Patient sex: M
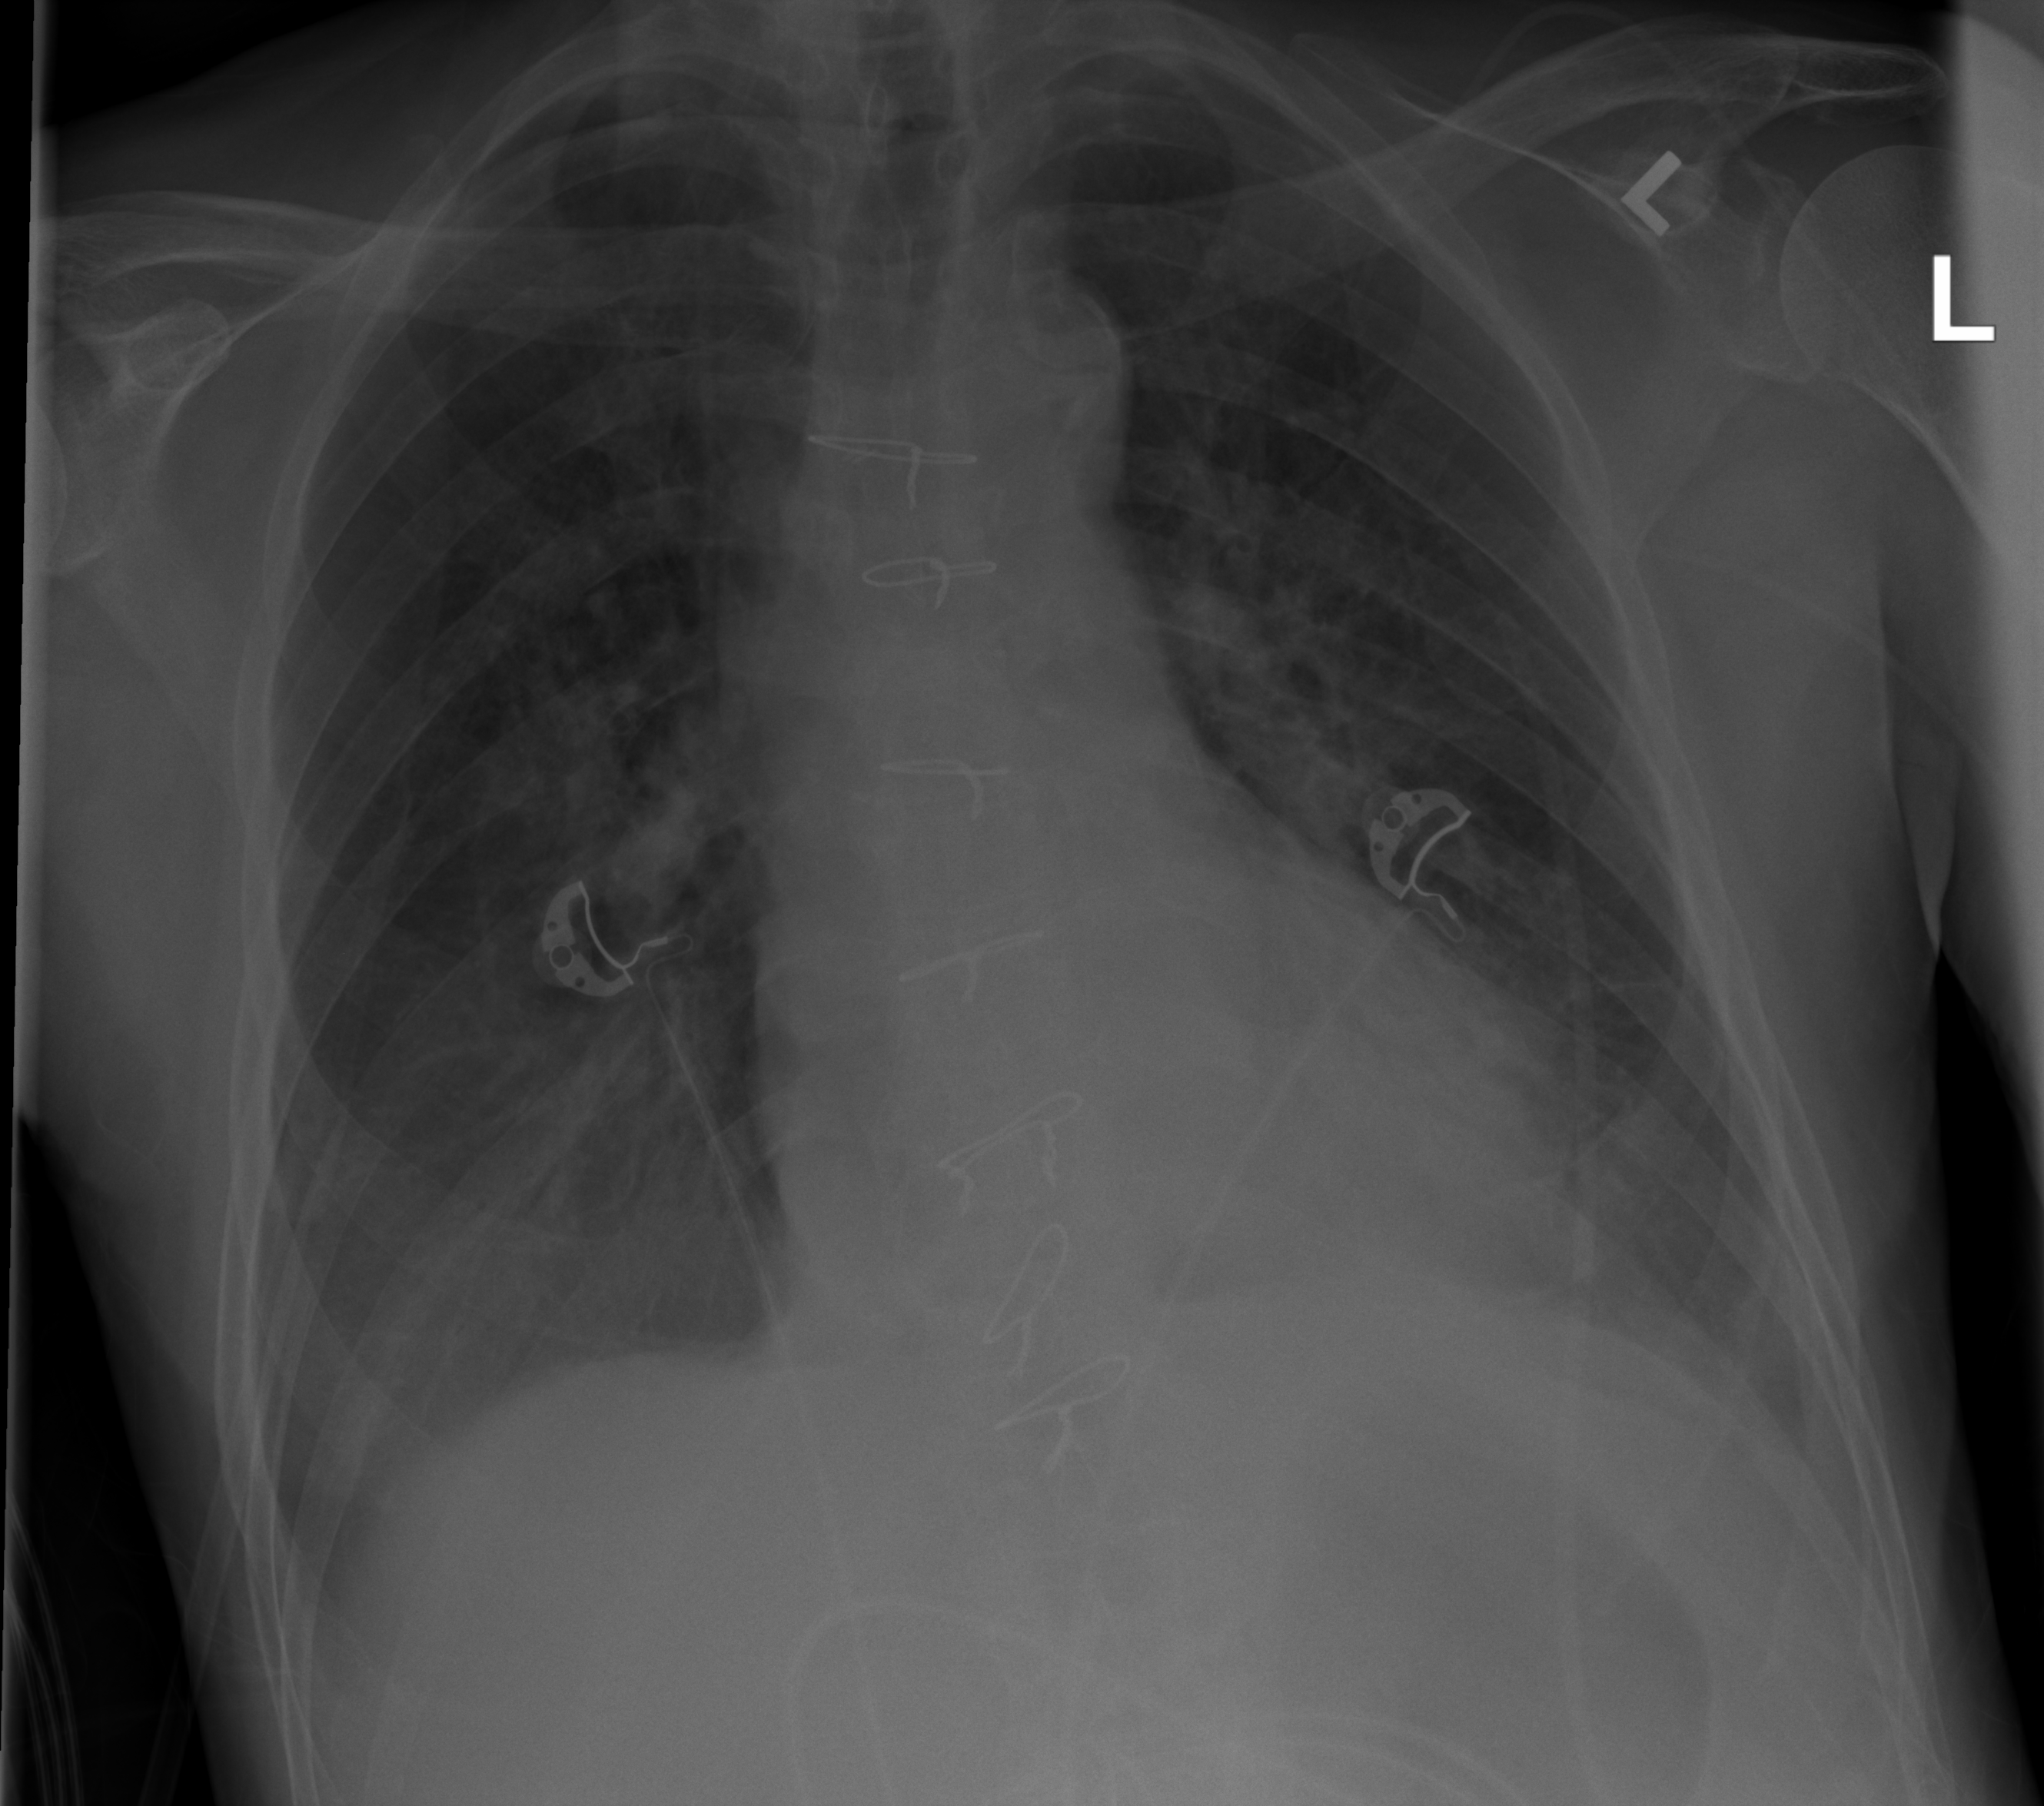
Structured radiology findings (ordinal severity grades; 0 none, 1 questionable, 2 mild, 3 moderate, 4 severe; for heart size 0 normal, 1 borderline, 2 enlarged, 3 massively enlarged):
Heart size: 2
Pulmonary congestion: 2
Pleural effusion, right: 2
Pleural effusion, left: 2
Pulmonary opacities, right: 0
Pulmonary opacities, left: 0
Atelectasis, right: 2
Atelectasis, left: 2